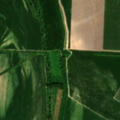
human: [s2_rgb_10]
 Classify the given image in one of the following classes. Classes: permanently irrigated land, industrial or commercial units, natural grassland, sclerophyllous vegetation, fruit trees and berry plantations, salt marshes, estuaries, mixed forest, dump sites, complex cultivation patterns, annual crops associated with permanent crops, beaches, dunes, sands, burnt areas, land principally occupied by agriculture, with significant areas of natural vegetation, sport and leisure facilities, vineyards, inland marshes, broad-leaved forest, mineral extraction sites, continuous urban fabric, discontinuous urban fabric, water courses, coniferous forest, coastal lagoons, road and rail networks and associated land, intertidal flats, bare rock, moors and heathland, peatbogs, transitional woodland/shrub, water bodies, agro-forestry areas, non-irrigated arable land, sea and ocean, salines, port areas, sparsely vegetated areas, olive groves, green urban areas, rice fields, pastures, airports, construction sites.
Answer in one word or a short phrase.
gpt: non-irrigated arable land, broad-leaved forest, transitional woodland/shrub